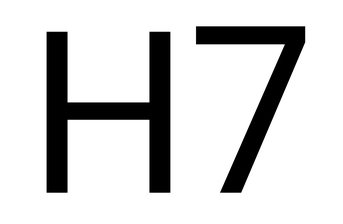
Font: Poppins-Regular